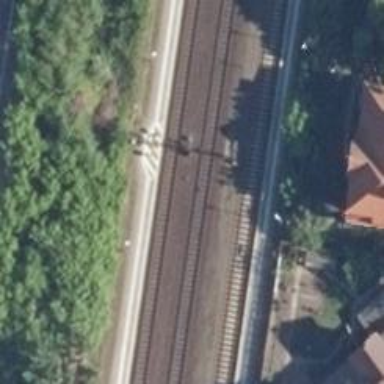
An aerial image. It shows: Railway signal.